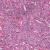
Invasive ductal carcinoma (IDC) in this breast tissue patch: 1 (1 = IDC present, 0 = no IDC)